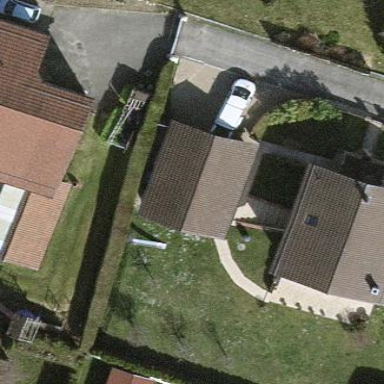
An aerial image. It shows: Garage building.